Question: I'm currently working on a website. I noticed some elements are beeing cut off, if viewed in Firefox. I attached an Image, showing the problem.
The image below is a jsfiddle Screenshot from Firefox.

The code reproducing it is located here: <URL>
It's just an image, with an percantage value set with CSS.
'''
.image-percent {
width: 30%;
}
'''
The weird thing is, sometimes I am able to reproduce the bug and sometimes it simply vanishes after adding random HTML-Elements or other CSS-Properties.
Anyone already experiences this behaviour or know a workaround, forcing Firefox to resize the image the right way?
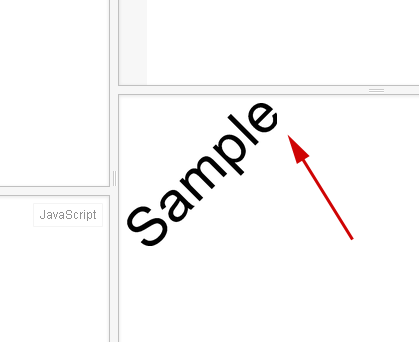
Answer: Actually found the solution in this thread <URL>
Firefox implemented non-standart css property 'image-rendering' <URL>
Playing with different values this solution gives more or less appropriate result:
'''
image-rendering:optimizeQuality;
'''
<URL>